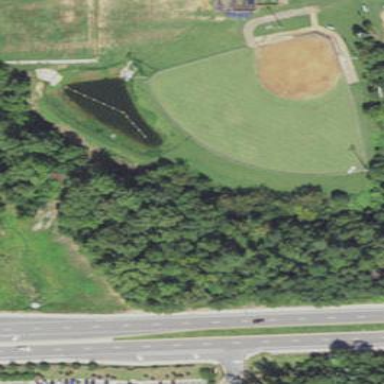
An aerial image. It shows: Baseball pitch for leisure land.